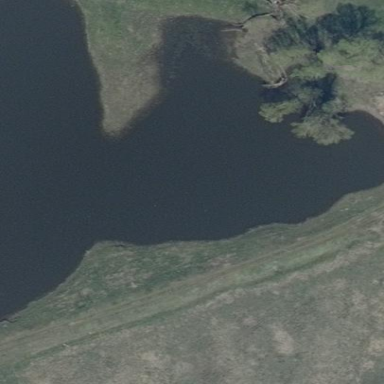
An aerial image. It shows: Serene pond surrounded by nature.